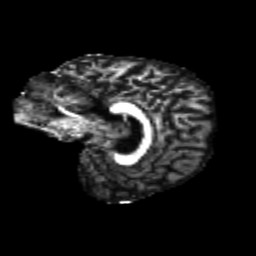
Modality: FA
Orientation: sagittal
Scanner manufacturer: siemens
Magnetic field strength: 3 T
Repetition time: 4.16 s
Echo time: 0.0806 s